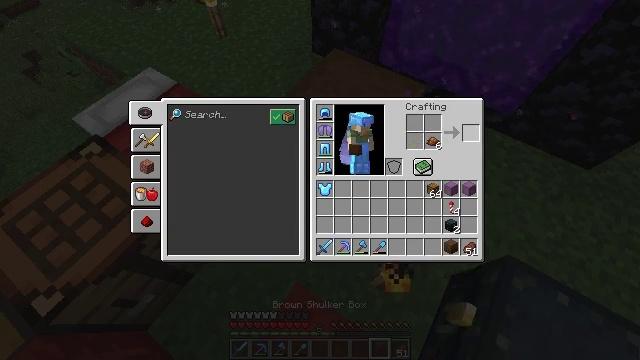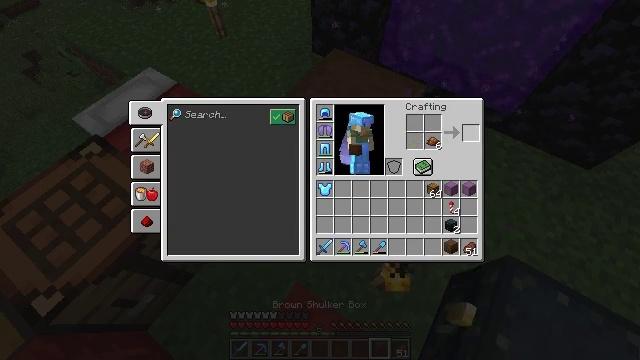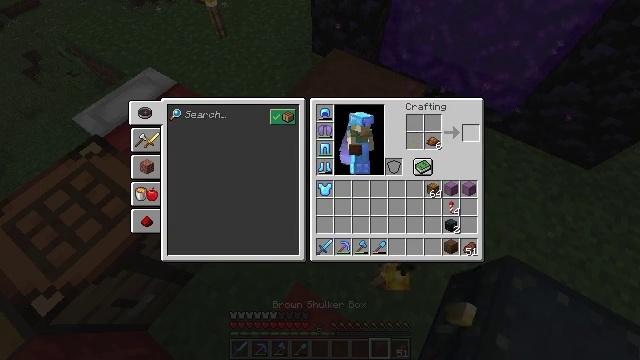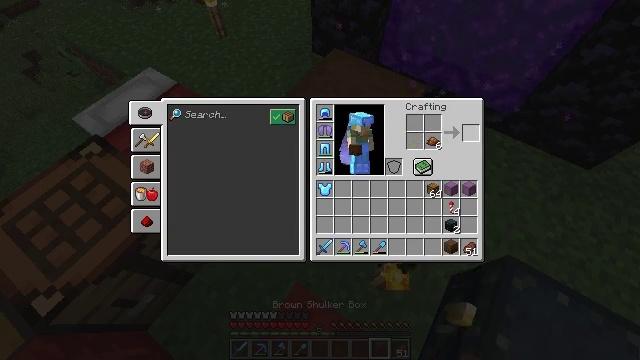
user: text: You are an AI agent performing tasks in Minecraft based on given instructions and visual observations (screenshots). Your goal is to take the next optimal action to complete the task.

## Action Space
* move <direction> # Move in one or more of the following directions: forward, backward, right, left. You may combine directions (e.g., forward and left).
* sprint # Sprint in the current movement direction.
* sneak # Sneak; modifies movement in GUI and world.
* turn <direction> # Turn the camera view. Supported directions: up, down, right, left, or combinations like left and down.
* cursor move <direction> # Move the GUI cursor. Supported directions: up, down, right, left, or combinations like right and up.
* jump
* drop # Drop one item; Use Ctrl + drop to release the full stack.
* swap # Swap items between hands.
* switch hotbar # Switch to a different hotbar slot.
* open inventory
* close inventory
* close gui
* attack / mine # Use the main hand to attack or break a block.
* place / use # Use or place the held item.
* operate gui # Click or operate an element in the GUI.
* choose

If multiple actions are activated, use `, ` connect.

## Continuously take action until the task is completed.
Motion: motion action
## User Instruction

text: Craft a brown shulker box.
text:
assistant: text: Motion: sneak
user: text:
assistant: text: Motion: sneak
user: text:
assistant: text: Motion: sneak
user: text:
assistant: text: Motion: sneak